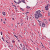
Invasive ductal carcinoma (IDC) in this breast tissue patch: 1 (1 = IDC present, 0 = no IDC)